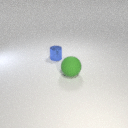
small blue metal cylinder behind large green rubber sphere